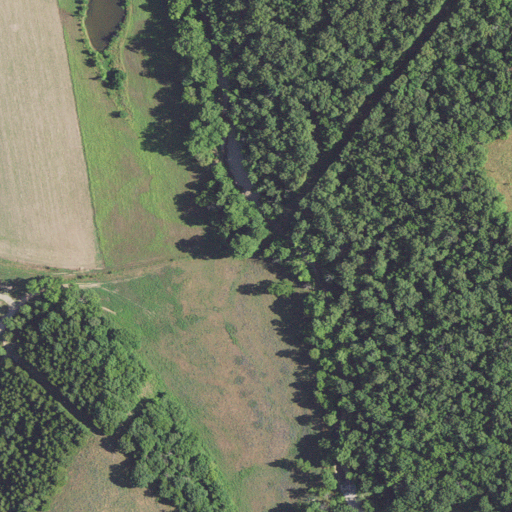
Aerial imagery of valley in Missouri named Murrell Hollow containing deciduous forest, pasture, mixed forest, evergreen forest, and cultivated crops